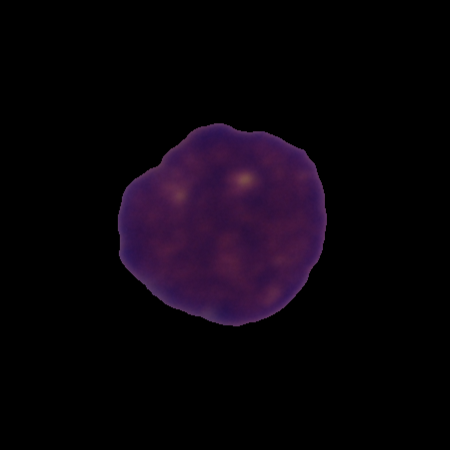
Label: cancer